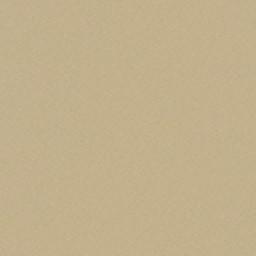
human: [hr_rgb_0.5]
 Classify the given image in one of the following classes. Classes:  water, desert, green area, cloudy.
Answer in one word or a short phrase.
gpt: desert